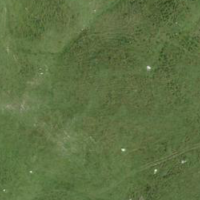
EUNIS habitat code: 26
Species observed at this site:
Gentiana verna